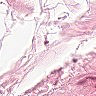
Metastatic tissue present: no